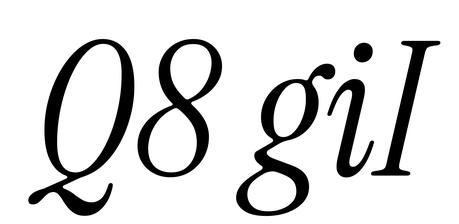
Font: InstrumentSerif-Italic